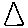
Label: triangle